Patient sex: M
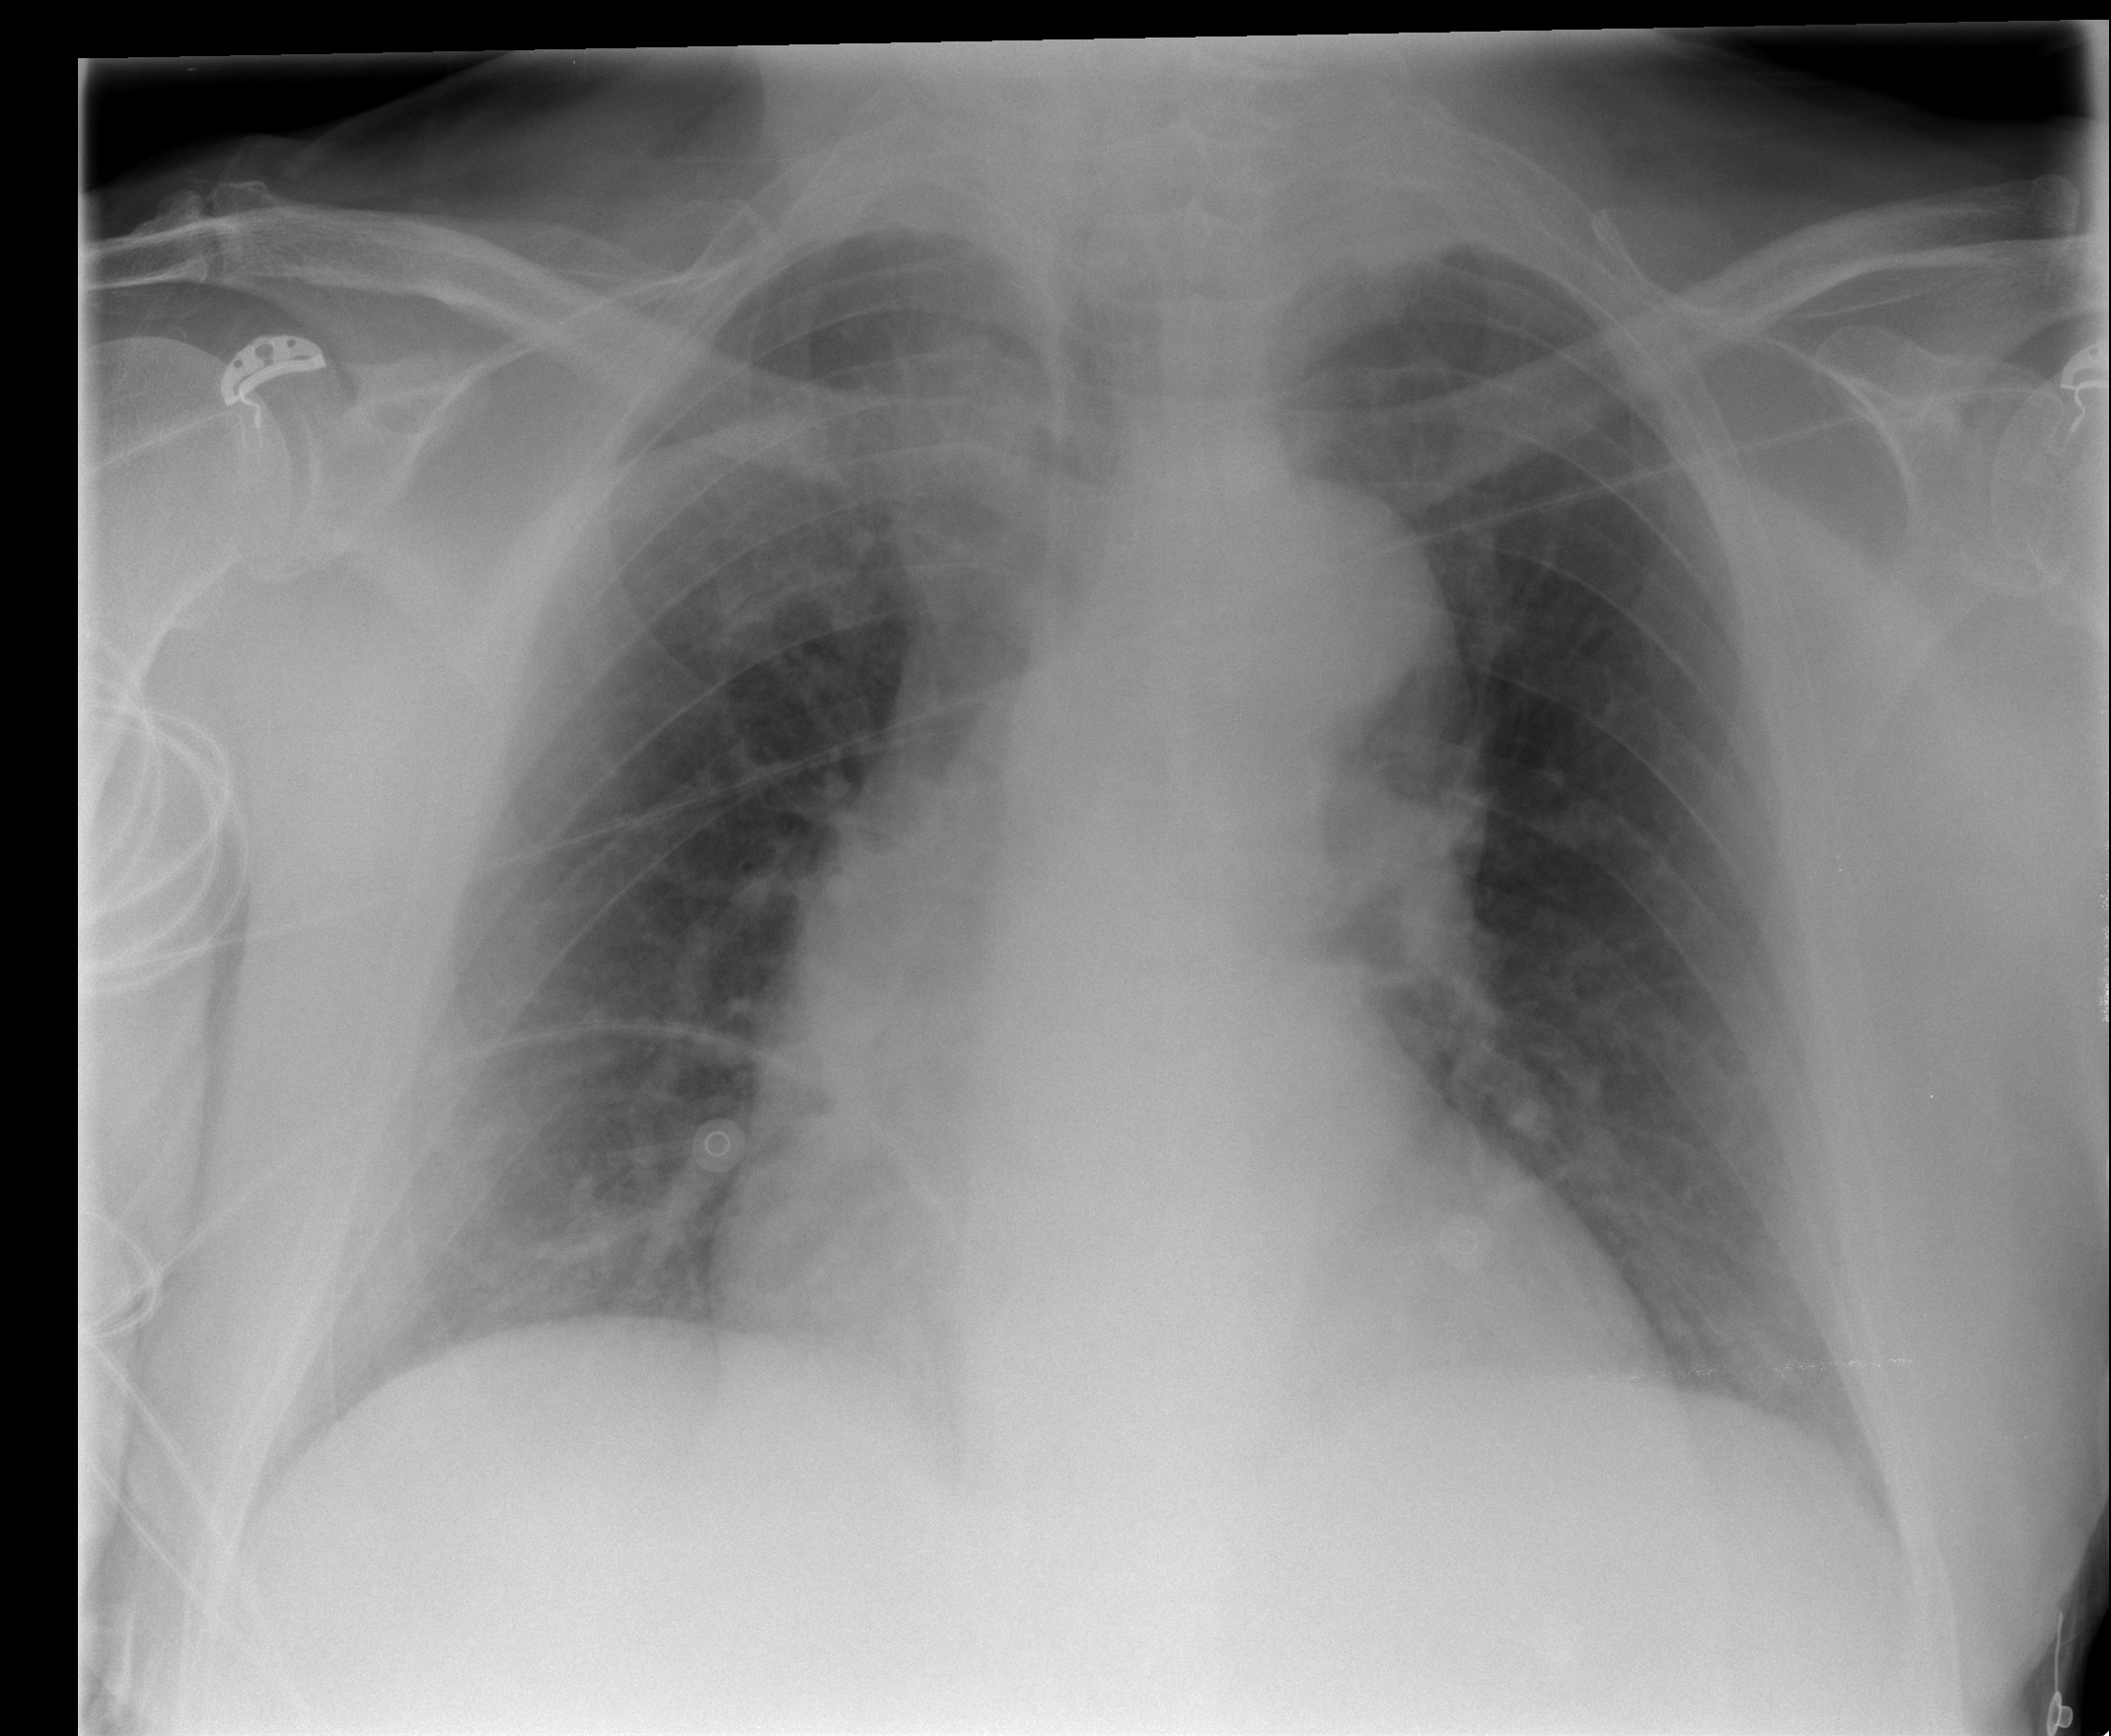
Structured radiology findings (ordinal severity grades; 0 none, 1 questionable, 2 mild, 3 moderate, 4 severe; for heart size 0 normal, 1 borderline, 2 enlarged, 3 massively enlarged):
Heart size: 0
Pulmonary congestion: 1
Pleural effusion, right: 0
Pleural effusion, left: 0
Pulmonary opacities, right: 0
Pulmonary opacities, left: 0
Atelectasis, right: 0
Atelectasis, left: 0